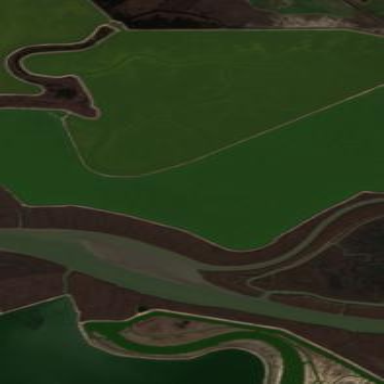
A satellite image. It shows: Saltmarsh wetland area.